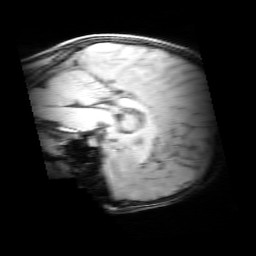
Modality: MP2RAGE
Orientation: sagittal
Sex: male
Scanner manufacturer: siemens
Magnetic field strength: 3 T
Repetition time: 5 s
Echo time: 0.00355 s